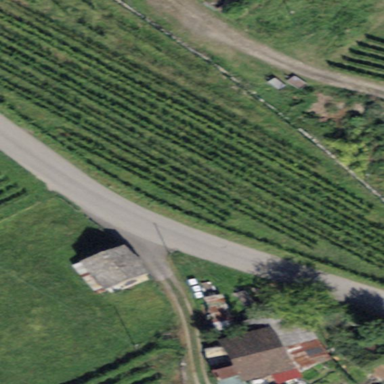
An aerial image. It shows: Vineyard with grape crops.